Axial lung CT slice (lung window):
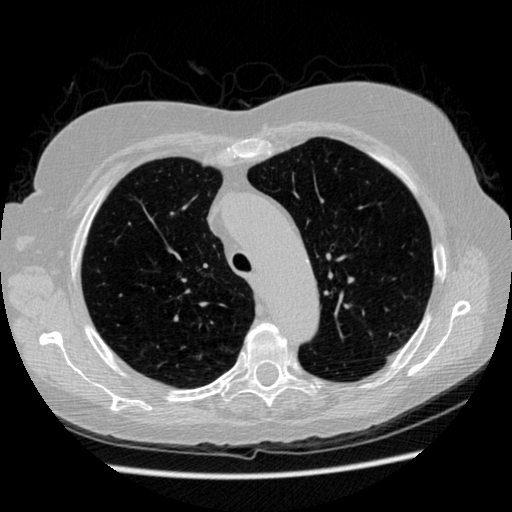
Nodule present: no